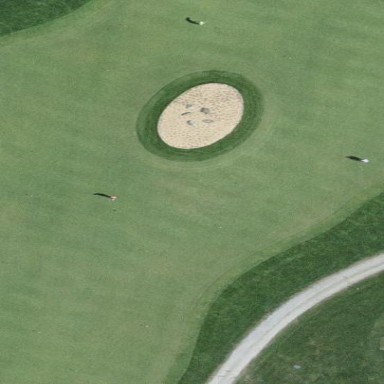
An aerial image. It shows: Picturesque green golfing area with grass land use.